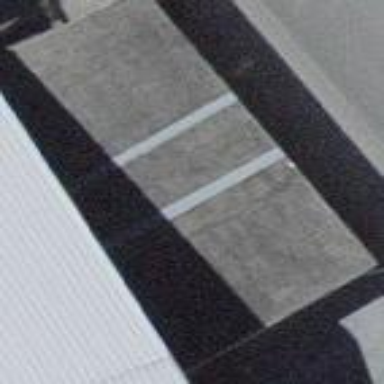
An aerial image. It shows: Group of garages.